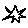
Label: star